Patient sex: M
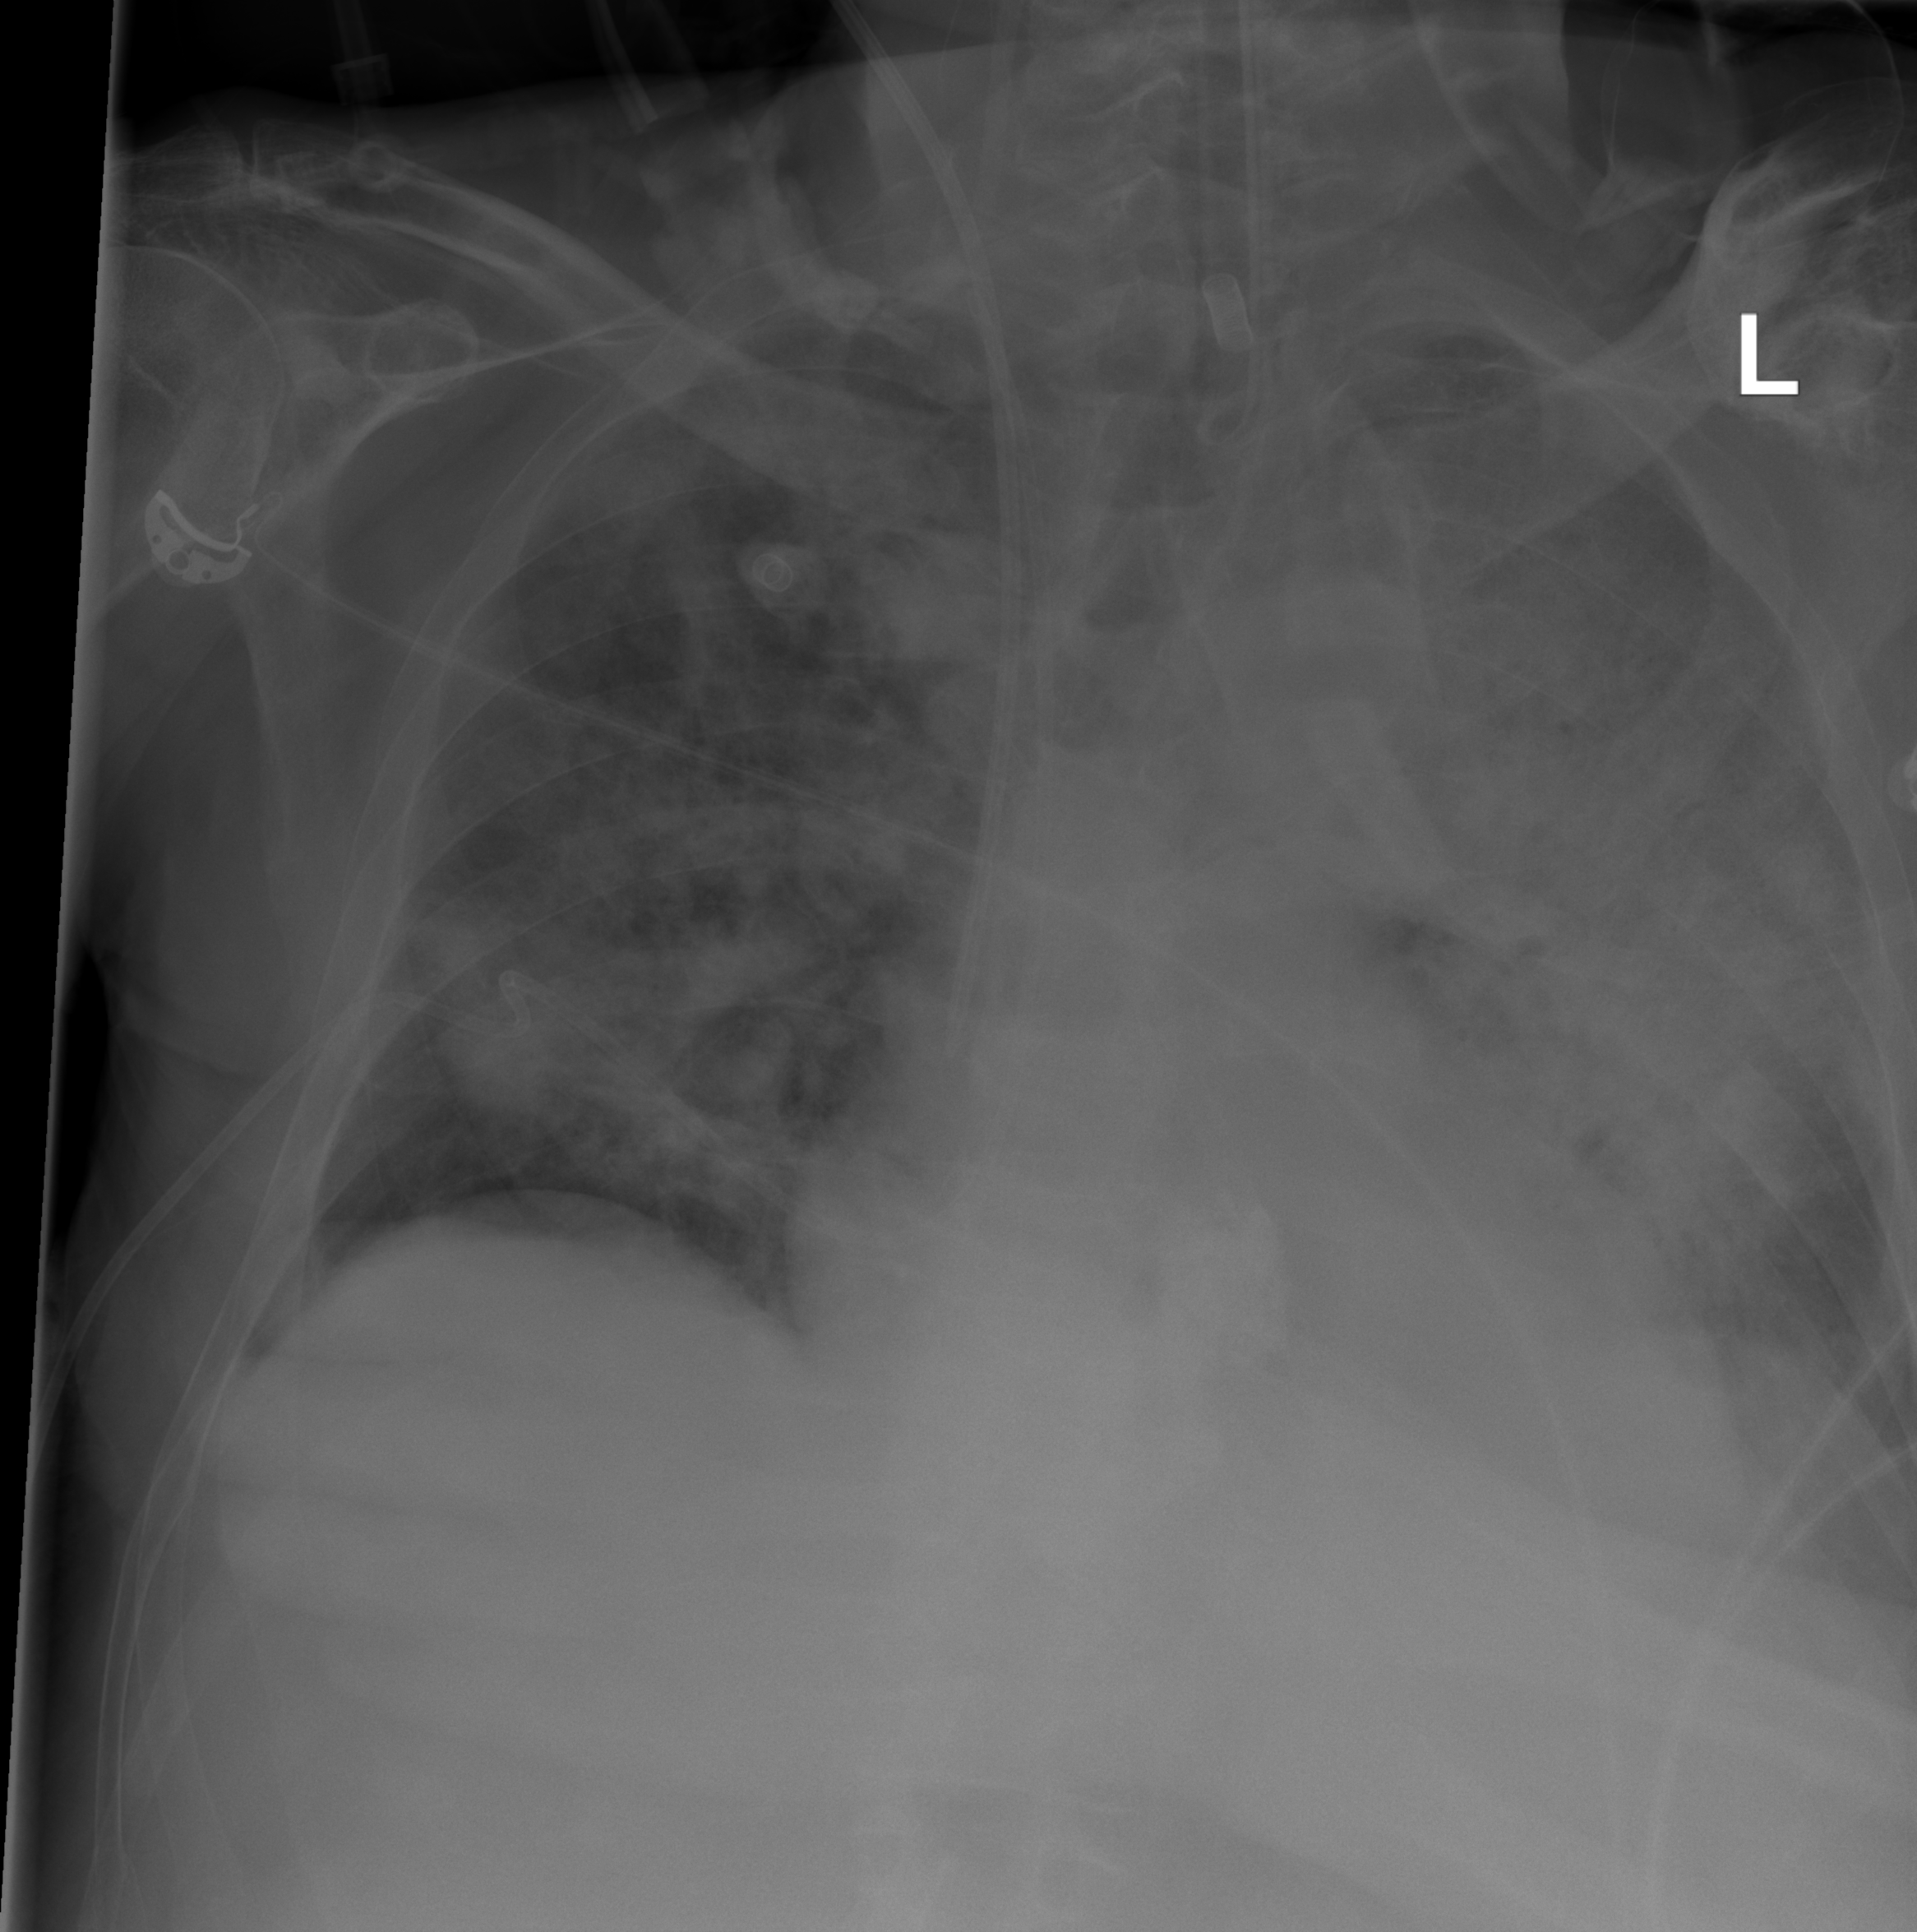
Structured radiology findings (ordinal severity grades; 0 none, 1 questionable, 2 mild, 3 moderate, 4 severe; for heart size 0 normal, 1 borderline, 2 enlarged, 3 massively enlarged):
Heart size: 0
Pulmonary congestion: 2
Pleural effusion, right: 0
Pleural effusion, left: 2
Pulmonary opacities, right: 3
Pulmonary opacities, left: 3
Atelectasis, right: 0
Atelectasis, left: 3